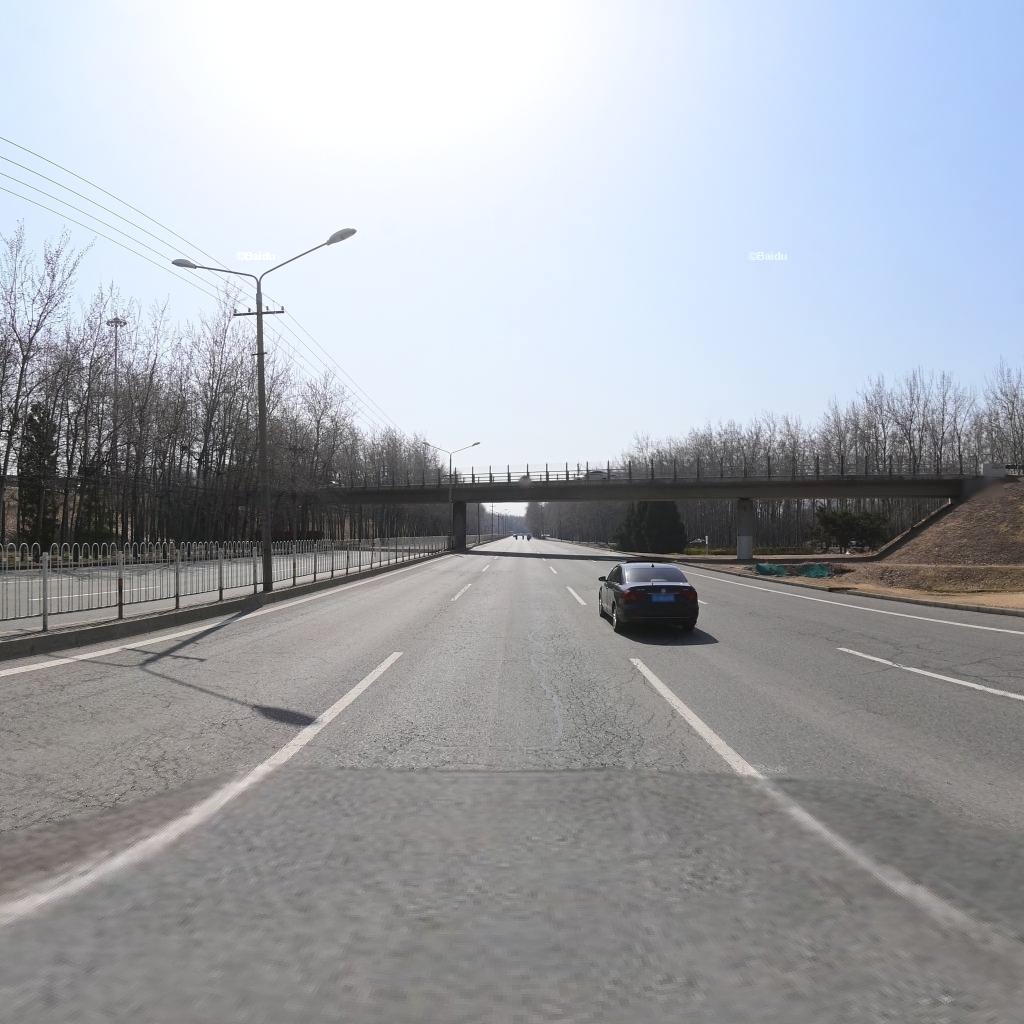
Region: Chaoyang
Road damage annotations: alligator crack, alligator crack